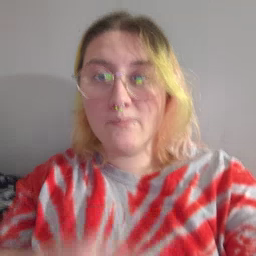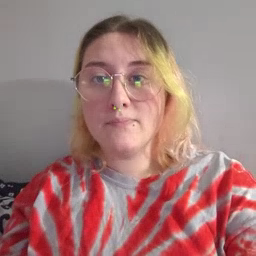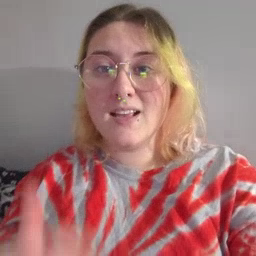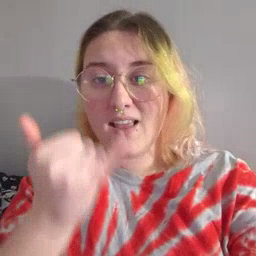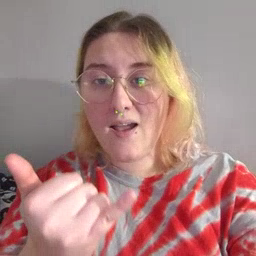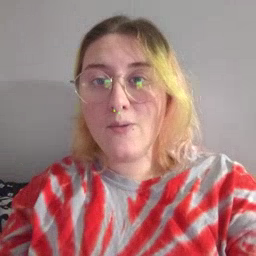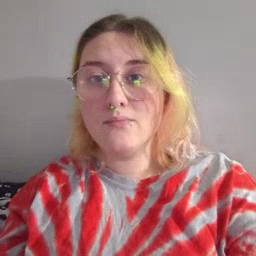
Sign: now